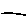
Label: line